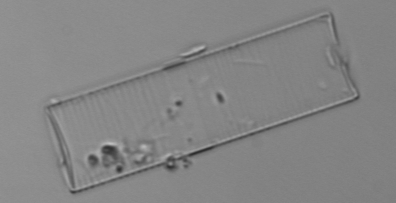
Label: Guinardia_flaccida